Question: I have a static asset being served at '/assets/images/example.svg'. I made a change to this SVG in the codebase, and pushed to production.
It's not updated because I have static asset caching set up:
'''
config.serve_static_assets = true
config.cache_store = :redis_store, "#{ENV['OPENREDIS_URL']}/0", { expires_in: 90.minutes }
'''
And here's the response headers for the asset:

I've run this command, which still doesn't expire my static assets:
'''
heroku run rake tmp:cache:clear assets:clean:all assets:precompile
'''
I've tried incrementing the 'config.assets.version', which didn't work either:
'''
config.assets.version = '1.1'
'''
How do you deal with static assets changing in the codebase? How do I manually expire my redis cache for a specific asset, or in general?
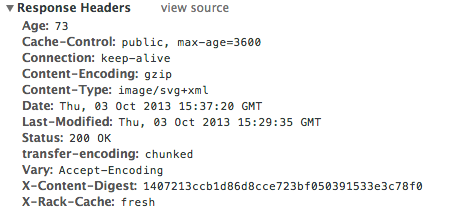
Answer: I'd just wait another 30 minutes for it to expire. From what I understand, when you serve static assets on heroku you lose out on fingerprinting, meaning the cache would not be invalidated even if you change your assets version.
I recently went the way of putting everything on S3 using the <URL>. Everything has been incredibly peachy ever since.
Here's the configuration if you choose to go that route:
'''
# Disable Rails's static asset server (Apache or nginx will already do this)
config.serve_static_assets = false
# Don't fallback to assets pipeline if a precompiled asset is missed
config.assets.compile = false
# Enable assets
config.assets.enabled = true
# Generate digests for assets URLs
config.assets.digest = true
config.action_controller.asset_host = "//your-bucket.s3.amazonaws.com"
'''